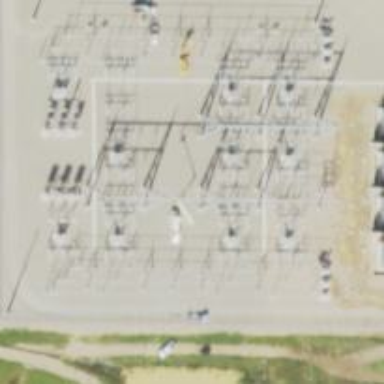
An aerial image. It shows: Switch used for power control.